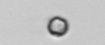
Label: nanoplankton_mix